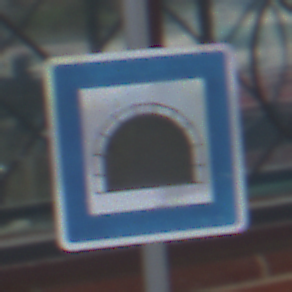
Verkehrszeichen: Tunnel
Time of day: MorningAfternoon
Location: Outdoor (Urban)
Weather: Overcast
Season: NotSpecified
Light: Natural